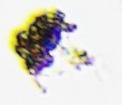
Label: Detritus